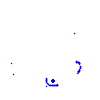
Particle: proton